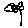
Label: flower